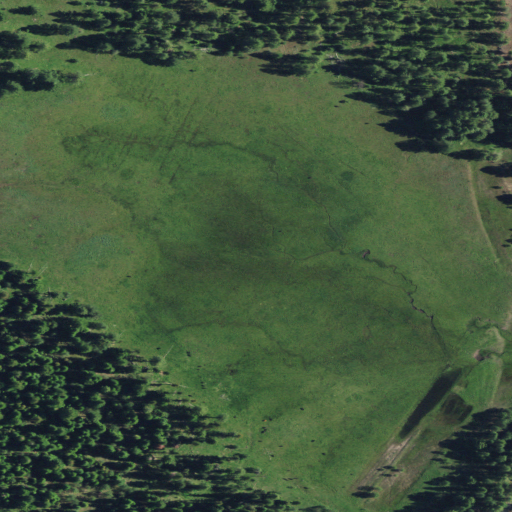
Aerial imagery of plain(s) in Oregon named Courter Prairie containing herbaceous wetlands, evergreen forest, woody wetlands, shrub, grassland, and open development